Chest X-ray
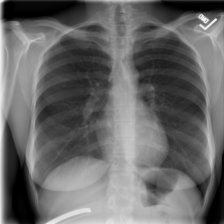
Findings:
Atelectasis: negative
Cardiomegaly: negative
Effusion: negative
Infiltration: negative
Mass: negative
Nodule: negative
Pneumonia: negative
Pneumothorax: negative
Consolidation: negative
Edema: negative
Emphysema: negative
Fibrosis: negative
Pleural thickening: negative
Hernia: negative